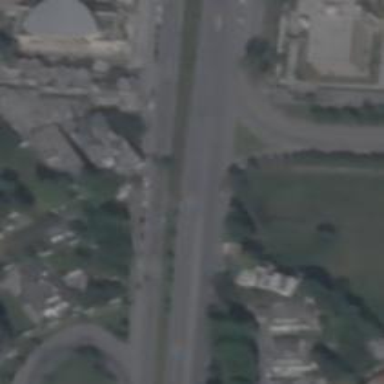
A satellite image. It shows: Trunk link highway.